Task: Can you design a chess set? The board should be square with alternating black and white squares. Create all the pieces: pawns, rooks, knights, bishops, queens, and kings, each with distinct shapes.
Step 93:
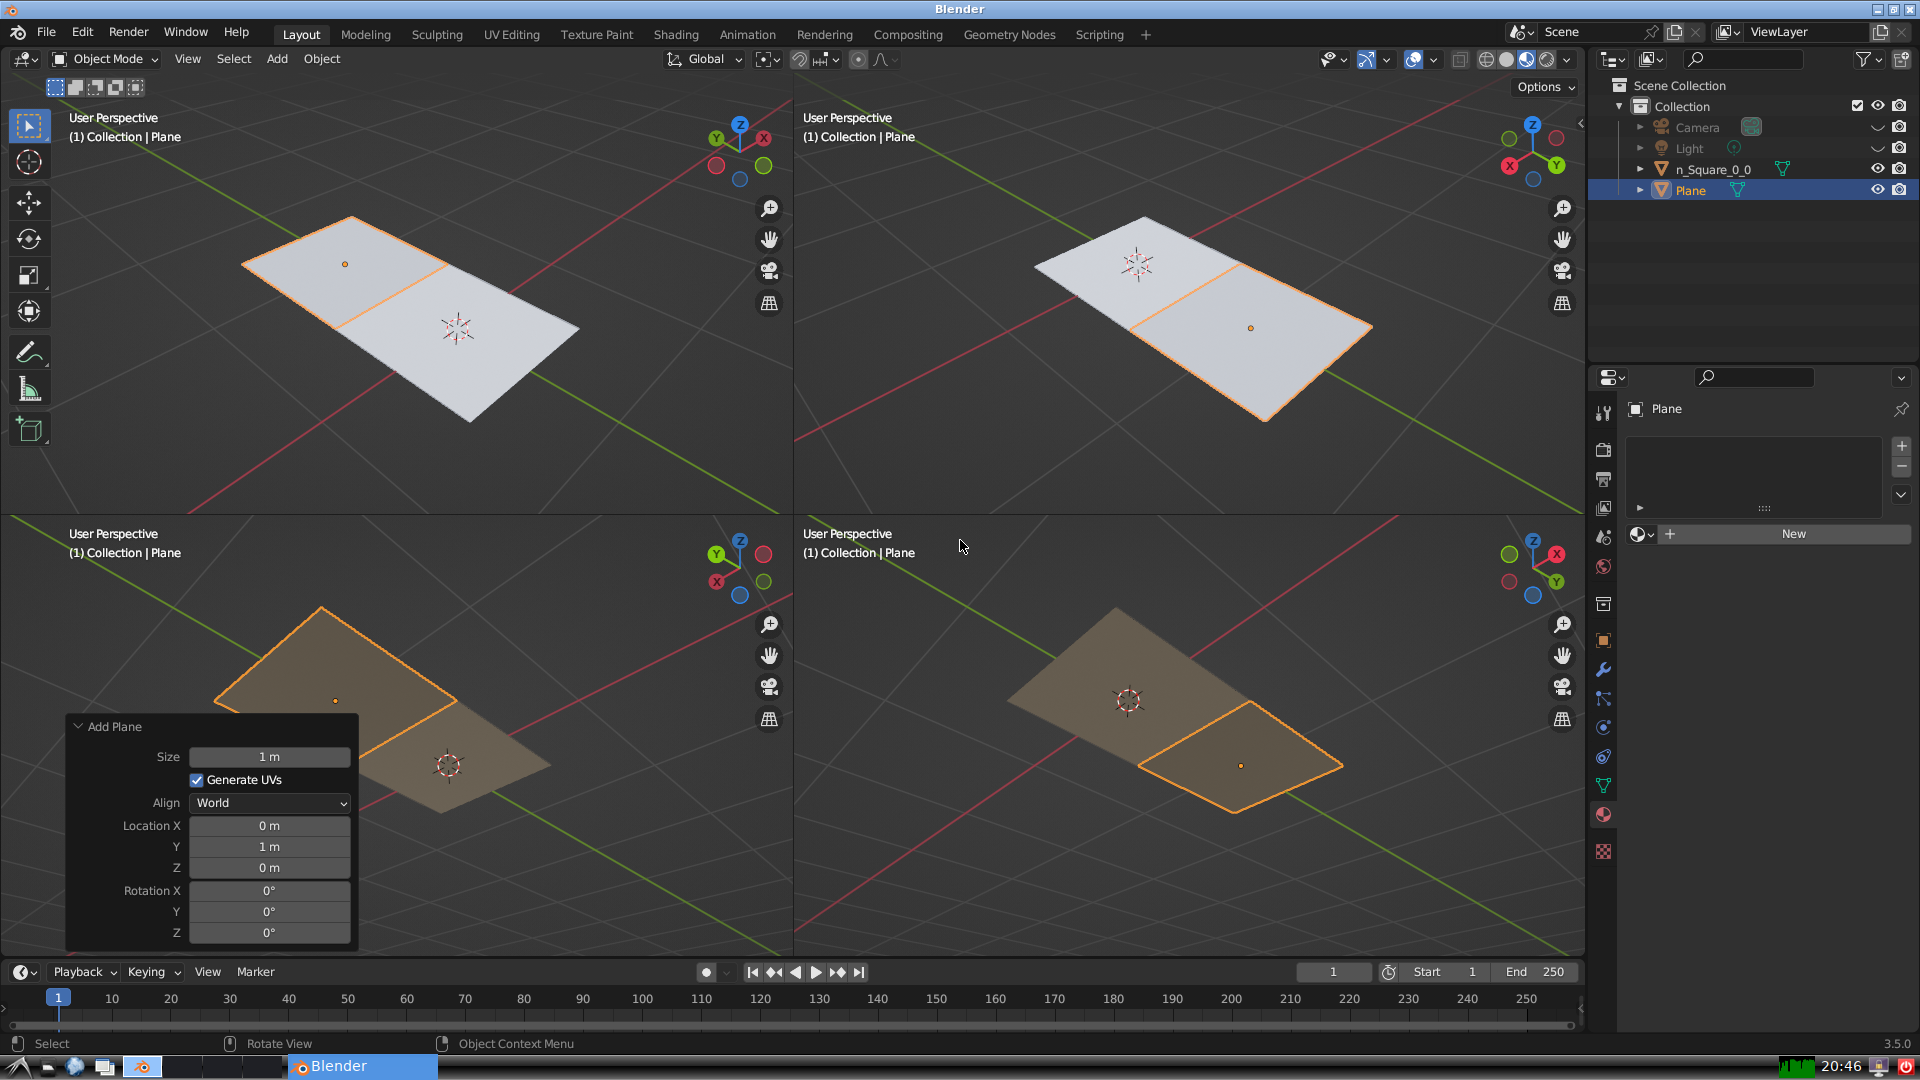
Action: {"mouse_move": [1608, 631]}